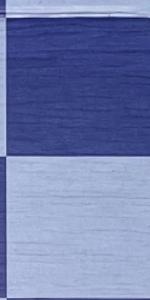
Label: Empty